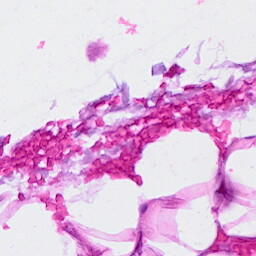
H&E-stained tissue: Breast